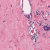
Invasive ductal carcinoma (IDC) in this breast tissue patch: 0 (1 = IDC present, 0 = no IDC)